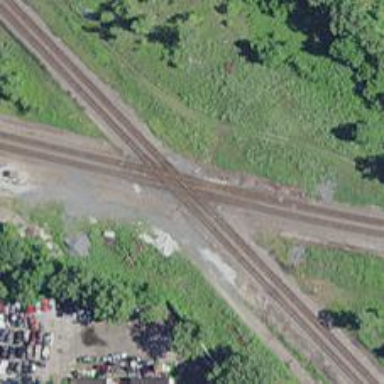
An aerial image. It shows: Railway crossing.